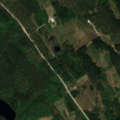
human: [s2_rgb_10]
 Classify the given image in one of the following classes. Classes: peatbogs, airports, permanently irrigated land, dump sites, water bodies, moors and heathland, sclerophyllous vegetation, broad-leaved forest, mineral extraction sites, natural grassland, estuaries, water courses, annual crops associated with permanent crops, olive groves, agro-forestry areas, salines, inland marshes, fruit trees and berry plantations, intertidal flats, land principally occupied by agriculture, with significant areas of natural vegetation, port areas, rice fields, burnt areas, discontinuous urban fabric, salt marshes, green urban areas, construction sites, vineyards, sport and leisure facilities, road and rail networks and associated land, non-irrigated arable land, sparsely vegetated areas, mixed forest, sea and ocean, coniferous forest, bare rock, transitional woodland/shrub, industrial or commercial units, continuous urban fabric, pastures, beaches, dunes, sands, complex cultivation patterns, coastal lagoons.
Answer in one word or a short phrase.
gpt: coniferous forest, mixed forest, transitional woodland/shrub